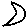
Label: moon